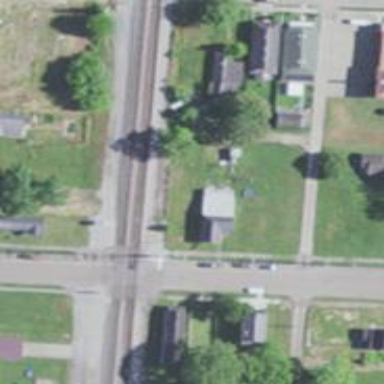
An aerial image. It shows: Railway crossing.